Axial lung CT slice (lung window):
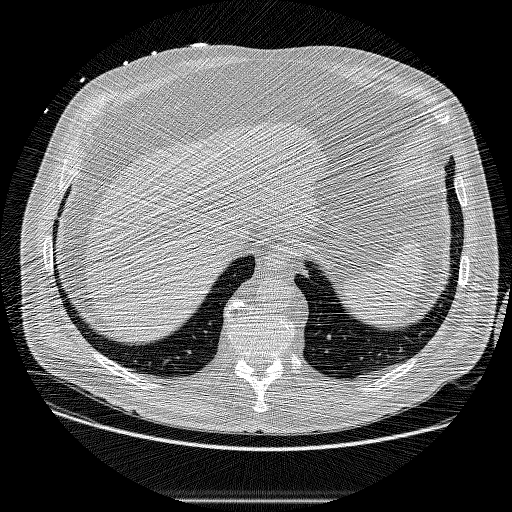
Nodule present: no